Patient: sex M, age 46
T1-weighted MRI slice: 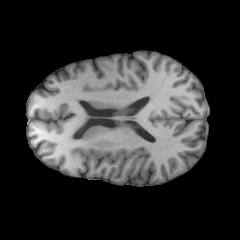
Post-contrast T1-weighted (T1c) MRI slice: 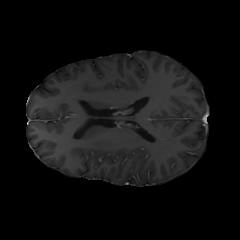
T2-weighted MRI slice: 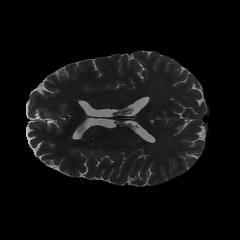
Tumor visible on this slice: yes
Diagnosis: Astrocytoma, IDH-mutant
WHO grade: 2